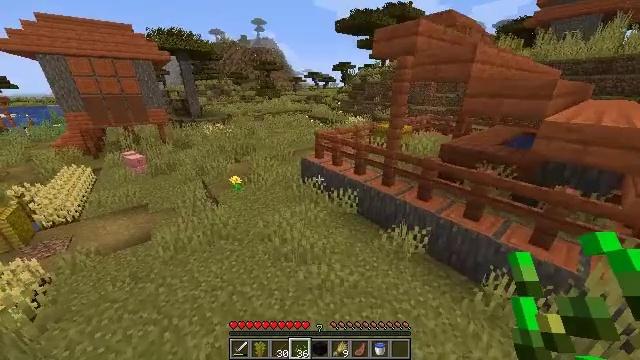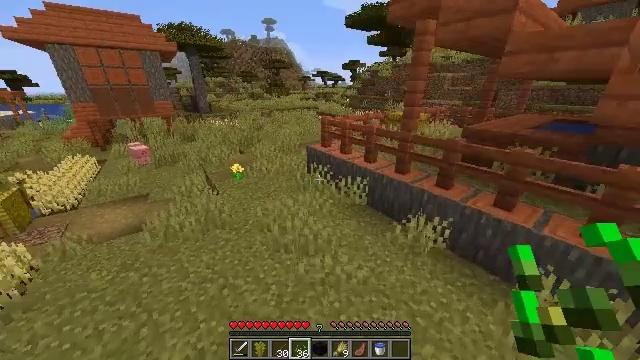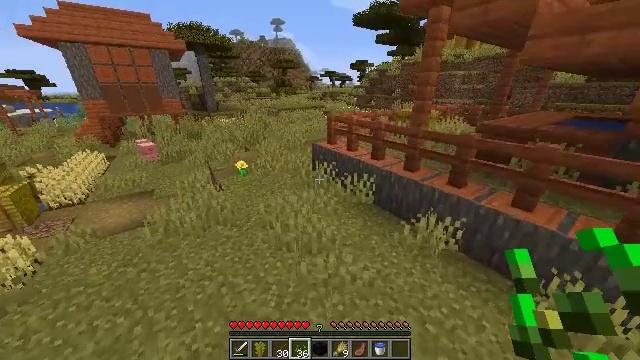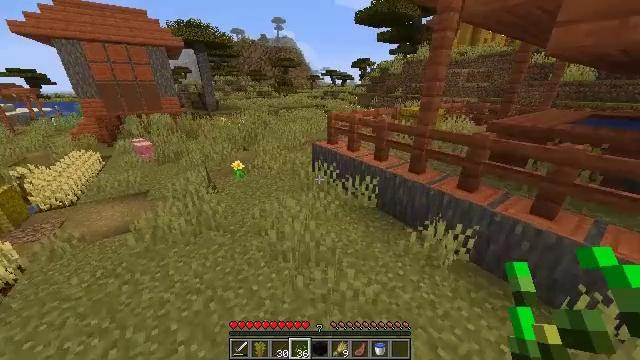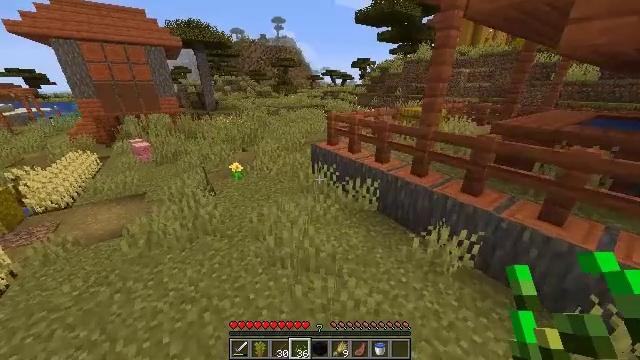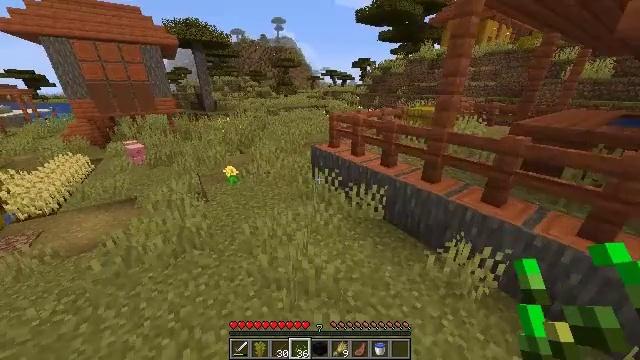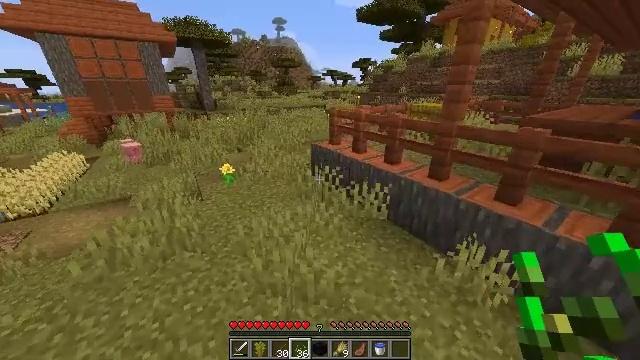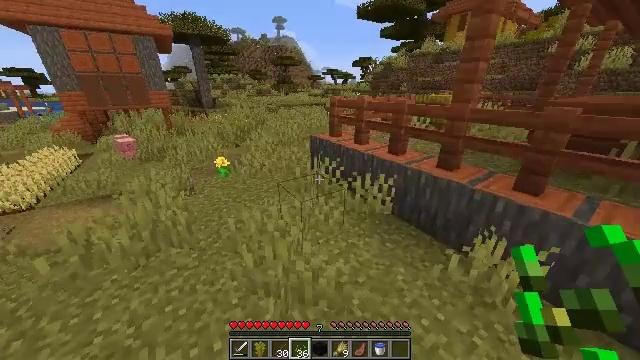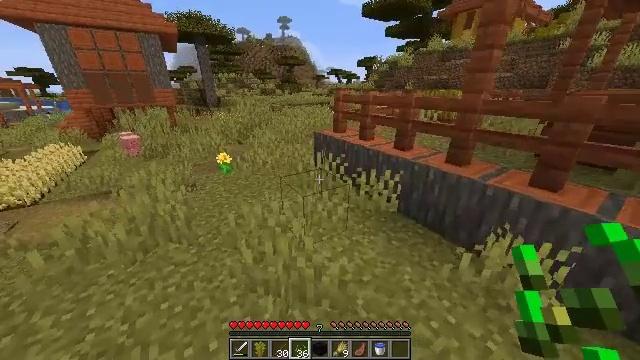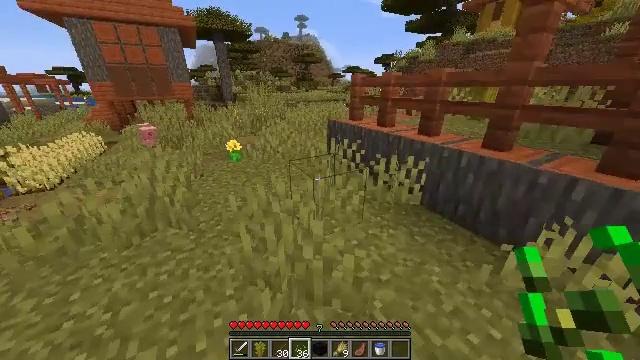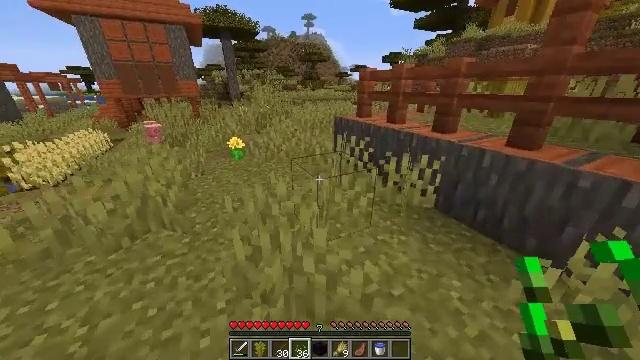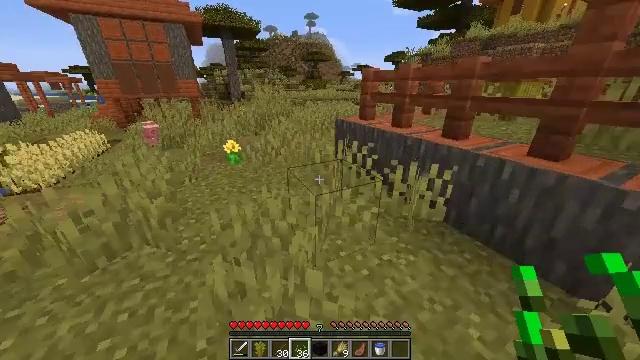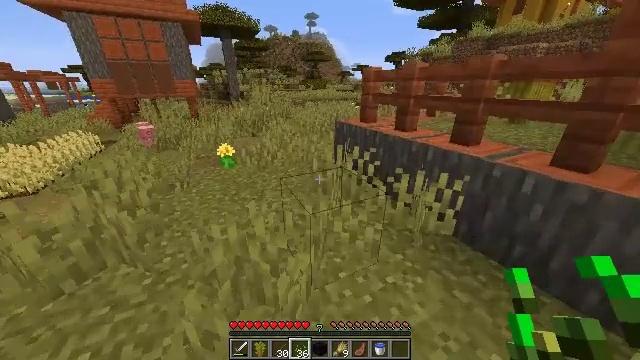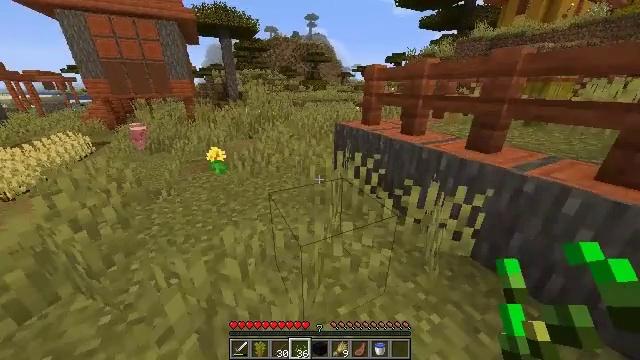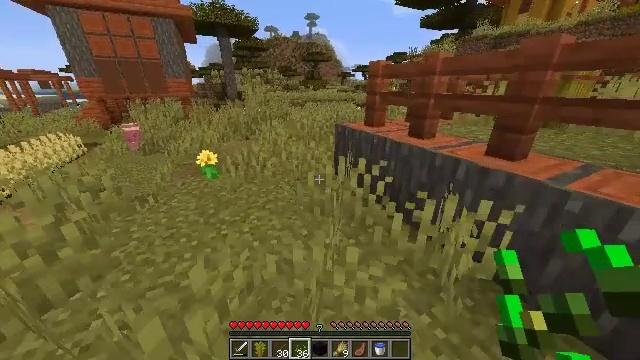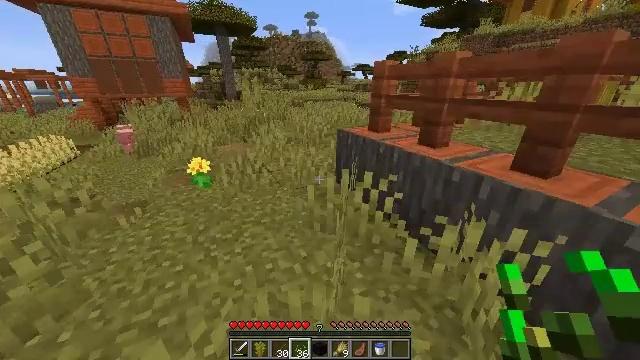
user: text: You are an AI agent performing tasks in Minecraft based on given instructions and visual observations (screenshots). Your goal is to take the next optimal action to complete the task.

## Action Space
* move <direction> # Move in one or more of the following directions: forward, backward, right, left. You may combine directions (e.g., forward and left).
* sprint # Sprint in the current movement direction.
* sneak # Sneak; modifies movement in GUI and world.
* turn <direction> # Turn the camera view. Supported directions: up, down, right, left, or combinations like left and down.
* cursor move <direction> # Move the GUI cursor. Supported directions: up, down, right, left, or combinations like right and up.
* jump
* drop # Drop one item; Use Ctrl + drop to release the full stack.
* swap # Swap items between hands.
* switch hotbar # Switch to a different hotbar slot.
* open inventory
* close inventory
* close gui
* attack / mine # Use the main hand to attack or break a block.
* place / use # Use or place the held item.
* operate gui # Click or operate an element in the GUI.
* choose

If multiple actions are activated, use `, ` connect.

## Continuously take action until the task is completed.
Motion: motion action
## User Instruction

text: Recycle the fletching table.
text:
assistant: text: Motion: move forward, sprint, turn left
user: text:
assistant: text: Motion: move forward, sprint, turn left
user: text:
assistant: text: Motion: move forward, sprint
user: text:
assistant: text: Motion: move forward, sprint
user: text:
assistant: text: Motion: move forward, sprint
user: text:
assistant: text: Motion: move forward, sprint
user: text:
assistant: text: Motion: move forward, sprint
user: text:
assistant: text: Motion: move forward, sprint, turn left
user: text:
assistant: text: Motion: move forward, sprint, turn left
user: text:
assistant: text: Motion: move forward, sprint, turn left
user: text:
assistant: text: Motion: move forward, sprint
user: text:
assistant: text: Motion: move forward, sprint
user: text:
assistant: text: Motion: move forward, sprint
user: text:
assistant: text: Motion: move forward, sprint
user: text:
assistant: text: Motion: move forward, sprint
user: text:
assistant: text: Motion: move forward, sprint
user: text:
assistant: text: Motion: move forward, sprint
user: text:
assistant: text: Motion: move forward, sprint
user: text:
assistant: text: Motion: move forward, sprint
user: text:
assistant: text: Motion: move forward, sprint
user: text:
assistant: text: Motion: move forward, sprint
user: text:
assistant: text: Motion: move forward, sprint
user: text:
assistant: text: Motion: move forward, sprint
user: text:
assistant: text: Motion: move forward, sprint
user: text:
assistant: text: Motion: move forward, sprint
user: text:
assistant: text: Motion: move forward, sprint
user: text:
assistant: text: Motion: move forward, sprint
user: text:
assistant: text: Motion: move forward, sprint
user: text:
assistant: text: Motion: move forward, sprint
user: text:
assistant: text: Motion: move forward, sprint